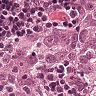
Metastatic tissue present: yes